Aerial crown-view tile of a tropical tree (Barro Colorado Island, Panama), acquired 20250715:
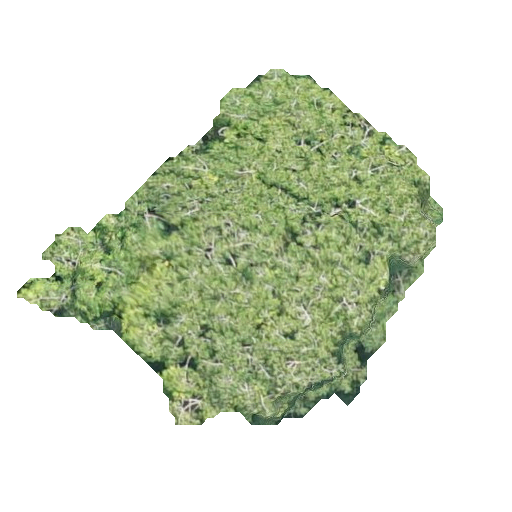
Species: Virola surinamensis
GBIF accepted scientific name: Virola surinamensis
Crown area: 130.06 m²